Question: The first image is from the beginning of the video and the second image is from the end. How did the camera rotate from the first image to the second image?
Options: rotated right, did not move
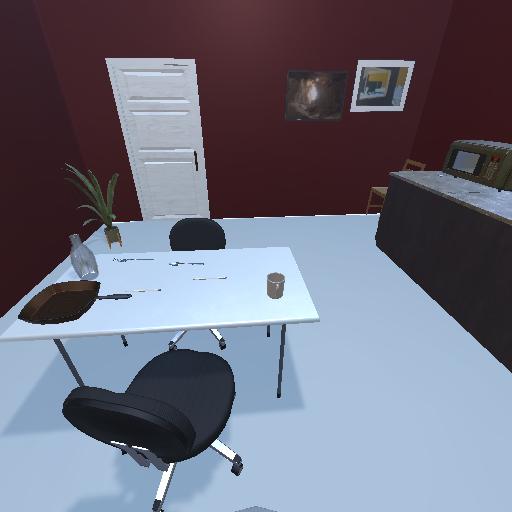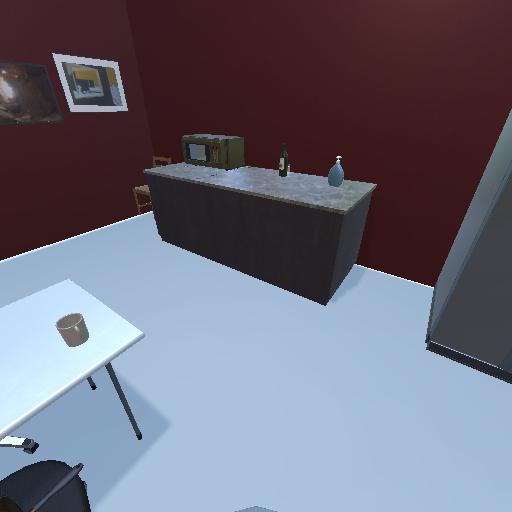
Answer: rotated right